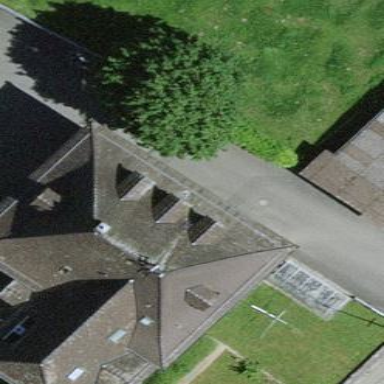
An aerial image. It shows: School building.